Question: I'm using Achartengine to create a Line Graph. My current month is showing however the second line, last month, isn't showing it. Here's the lass and logcat: So as you can see from the logcat my dates are correct and so is the count from the previous month. So why its not showing is beyond me.
Log Cat:
'''
08-07 16:13:43.969: I/PROJECTCARUSO(11734): DEBUG startdate: 2013-07-01 enddate: 2013-07-31
08-07 16:13:43.969: I/PROJECTCARUSO(11734): count: 9
08-07 16:13:43.979: I/PROJECTCARUSO(11734): DEBUG startdate: 2013-08-01 enddate: 2013-08-31
'''
Class:
'''
public class TempHistoryFragment extends Fragment{
private GraphicalView mChartView;
SimpleDateFormat format = new SimpleDateFormat("yyyy-MM-dd");
@Override
public void onCreate(Bundle savedInstanceState) {
super.onCreate(savedInstanceState);
}
@Override
public View onCreateView(LayoutInflater inflater, ViewGroup container, Bundle savedInstanceState) {
if (container == null) {
return null;
}
Calendar cal = Calendar.getInstance();
Calendar cal2 = Calendar.getInstance();
SimpleDateFormat month_date = new SimpleDateFormat("MMMMMMMMM");
SimpleDateFormat df = new SimpleDateFormat("yyyy-MM-dd",Locale.US);
String month_name = month_date.format(cal.getTime());
ArrayList<Integer> xArray = new ArrayList<Integer>();
ArrayList<Integer> yArray = new ArrayList<Integer>();
ArrayList<Integer> xArray2 = new ArrayList<Integer>();
ArrayList<Integer> yArray2 = new ArrayList<Integer>();
cal.add(Calendar.MONTH ,-1);
String prev_month_name = month_date.format(cal.getTime());
int daysInMonth = cal.getActualMaximum(Calendar.DAY_OF_MONTH);
//***********************************************//
// Our first data Last MONTH
//***********************************************//
//start date for cursor
//cal.add(Calendar.MONTH, -1);
cal.set(Calendar.DATE, 1);
String startdate = df.format(cal.getTime());
//end date
cal.set(Calendar.DATE, daysInMonth);
String enddate = df.format(cal.getTime());
Log.i("PROJECTCARUSO","DEBUG startdate: " + startdate + " enddate: " + enddate);
Cursor c = getActivity().getContentResolver().query(StatusProvider.CONTENT_URI_CHARTING, null, "? < " + StatusData.KEY_CHARTING_DATE + " AND ? > " + StatusData.KEY_CHARTING_DATE , new String[] {startdate, enddate}, null); //
c.moveToFirst();
Log.i("PROJECTCARUSO","count: " + c.getCount());
if (c.getCount()>0 && c!=null) {
while (c.isAfterLast() == false) {
if ((isNumeric(c.getString(c.getColumnIndex(StatusData.KEY_CHARTING_TEMPERATURE))))) {
java.util.Date date = null;
int day = 0;
//get date from database
String datetest = c.getString(c.getColumnIndex(StatusData.KEY_CHARTING_DATE));
//try to reformat to date.
try {
date = format.parse(datetest);
day = date.getDate();
} catch (java.text.ParseException e) {
// TODO Auto-generated catch block
e.printStackTrace();
}
xArray.add(day);
}
c.moveToNext();
}
}
int[] x = new int[xArray.size()];
for (int i = 0; i < xArray.size(); i++) {
x[i] = xArray.get(i);
}
int[] y = new int[yArray.size()];
for (int i = 0; i < yArray.size(); i++) {
y[i] = yArray.get(i);
}
TimeSeries series = new TimeSeries(prev_month_name);
for( int i = 0; i < y.length; i++)
{
series.add(x[i], y[i]);
}
//***********************************************//
// Our second data THIS MONTH
//***********************************************//
//start date for cursor
cal2.set(Calendar.DATE, 1);
String startdate2 = df.format(cal2.getTime());
//end date
cal2.set(Calendar.DATE, daysInMonth);
String enddate2 = df.format(cal2.getTime());
Log.i("PROJECTCARUSO","DEBUG startdate: " + startdate2 + " enddate: " + enddate2);
Cursor c2 = getActivity().getContentResolver().query(StatusProvider.CONTENT_URI_CHARTING, null, "? < " + StatusData.KEY_CHARTING_DATE + " AND ? > " + StatusData.KEY_CHARTING_DATE , new String[] {startdate2, enddate2}, null); //
c2.moveToFirst();
if (c2.getCount()>0 && c2!=null) {
while (c2.isAfterLast() == false) {
if (isNumeric(c2.getString(c2.getColumnIndex(StatusData.KEY_CHARTING_TEMPERATURE)))){
yArray2.add(c2.getInt(c2.getColumnIndex(StatusData.KEY_CHARTING_TEMPERATURE)));
java.util.Date date = null;
int day = 0;
//get date from database
String datetest = c2.getString(c2.getColumnIndex(StatusData.KEY_CHARTING_DATE));
//try to reformat to date.
try {
date = format.parse(datetest);
day = date.getDate();
} catch (java.text.ParseException e) {
// TODO Auto-generated catch block
e.printStackTrace();
}
xArray2.add(day);
}
c2.moveToNext();
}
}
int[] x2 = new int[xArray2.size()];
for (int i = 0; i < xArray2.size(); i++) {
x2[i] = xArray2.get(i);
}
int[] y2 = new int[yArray2.size()];
for (int i = 0; i < yArray2.size(); i++) {
y2[i] = yArray2.get(i);
}
TimeSeries series2 = new TimeSeries(month_name);
for( int i = 0; i < x2.length; i++)
{
series2.add(x2[i], y2[i]);
}
XYMultipleSeriesDataset dataset = new XYMultipleSeriesDataset();
dataset.addSeries(series);
dataset.addSeries(series2);
XYMultipleSeriesRenderer mRenderer = new XYMultipleSeriesRenderer(); // Holds a collection of XYSeriesRenderer and customizes the graph
XYSeriesRenderer renderer = new XYSeriesRenderer(); // This will be used to customize line 1
XYSeriesRenderer renderer2 = new XYSeriesRenderer(); // This will be used to customize line 2
mRenderer.addSeriesRenderer(renderer);
mRenderer.addSeriesRenderer(renderer2);
// Customization time for line 1!
renderer.setColor(getResources().getColor(R.color.complementary));
renderer.setPointStyle(PointStyle.SQUARE);
renderer.setFillPoints(true);
// Customization time for line 2!
renderer2.setColor(getResources().getColor(R.color.base));
renderer2.setPointStyle(PointStyle.DIAMOND);
renderer2.setFillPoints(true);
mChartView = ChartFactory.getLineChartView(getActivity(), dataset, mRenderer);
//Set Chart Title and labels
mRenderer.setChartTitle("Temperature Tracking");
mRenderer.setChartTitleTextSize(getResources().getDimension(R.dimen.largeText));
mRenderer.setLabelsColor(getResources().getColor(R.color.primaryTextDark));
//YAxis of Temp
mRenderer.setYTitle("Temperature", 0);
mRenderer.setYAxisMin(80, 0);
mRenderer.setYAxisMax(110, 0);
mRenderer.setYLabelsAlign(Align.CENTER);
mRenderer.setYLabelsColor(0, getResources().getColor(R.color.primaryTextDark));
//XAxis of month
mRenderer.setXLabels(20);
mRenderer.setXTitle(month_name);
mRenderer.setXAxisMin(1);
mRenderer.setXAxisMax(daysInMonth);
mRenderer.setXLabelsColor(getResources().getColor(R.color.primaryTextDark));
//Set the display
mRenderer.setMarginsColor(getResources().getColor(R.color.transparent));
mRenderer.setShowCustomTextGrid(true);
mRenderer.setAxisTitleTextSize(getResources().getDimension(R.dimen.mediumText));
mRenderer.setLabelsTextSize(getResources().getDimension(R.dimen.smallMediumText));
mRenderer.setPanEnabled(false, false);
mRenderer.setClickEnabled(false);
mRenderer.setZoomEnabled(false, false);
return mChartView;
}
@SuppressWarnings("unused")
public static boolean isNumeric(String str)
{
try
{
double d = Double.parseDouble(str);
}
catch(NumberFormatException nfe)
{
return false;
}
return true;
}
}
'''
Oh and here are those colors:
'''
<color name ="base">#51bbc2</color>
<color name ="complementary">#C25951</color>
'''

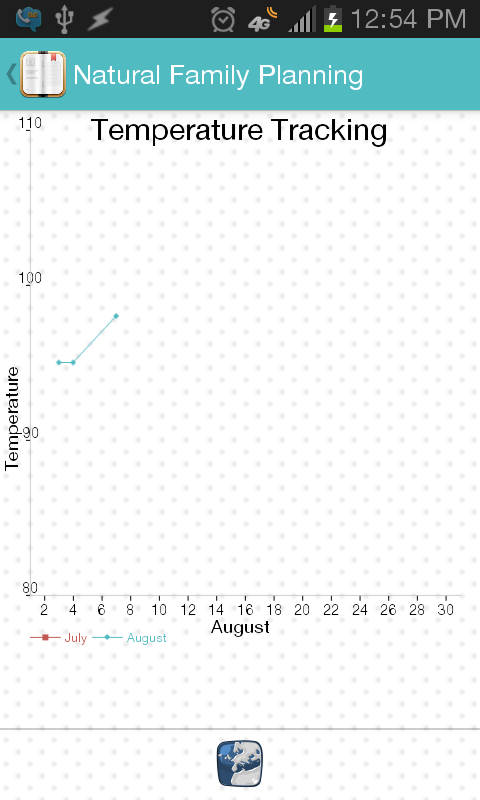
Answer: Thanks @Dan you lead me to the solution. I went and logged all the points to make sure all the right values were getting placed in the right array and come to find out 'yArray.add(c.getInt(c.getColumnIndex(StatusData.KEY_CHARTING_TEMPERATURE)));' somehow got deleted. So now it works! Yay!